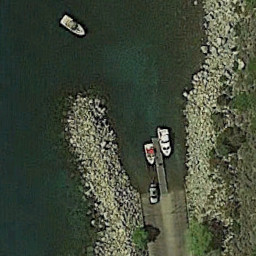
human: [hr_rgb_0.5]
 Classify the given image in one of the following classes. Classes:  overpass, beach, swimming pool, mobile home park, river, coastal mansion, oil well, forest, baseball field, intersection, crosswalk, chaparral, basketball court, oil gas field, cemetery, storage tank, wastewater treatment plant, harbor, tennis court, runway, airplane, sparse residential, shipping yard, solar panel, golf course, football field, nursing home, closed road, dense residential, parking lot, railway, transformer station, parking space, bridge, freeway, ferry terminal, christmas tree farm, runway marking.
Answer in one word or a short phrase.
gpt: ferry terminal